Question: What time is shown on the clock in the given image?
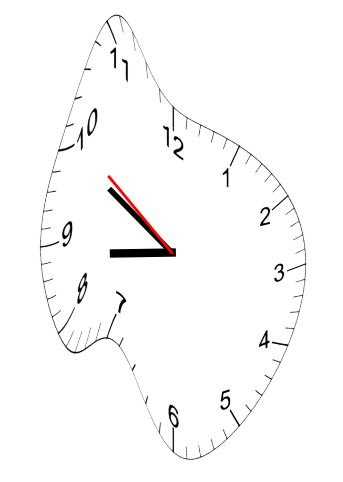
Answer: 08:49:51